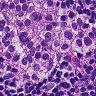
Metastatic tissue present: yes